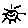
Label: sun